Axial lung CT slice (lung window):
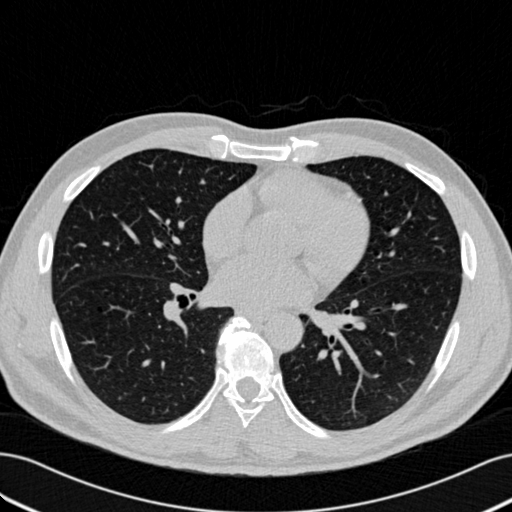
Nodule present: no